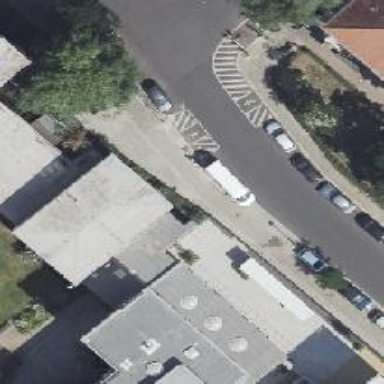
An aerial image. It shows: There is parking obstacle present in the area.